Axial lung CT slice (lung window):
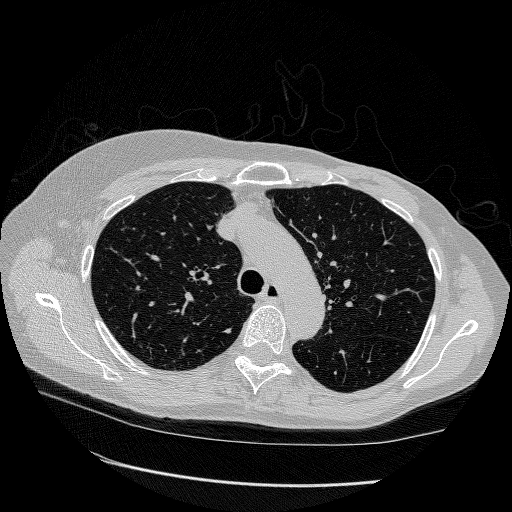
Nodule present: no